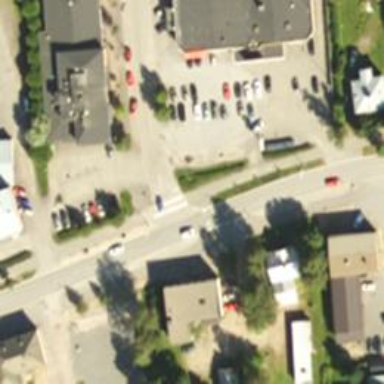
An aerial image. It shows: Uncontrolled crossing on the road.